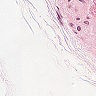
Metastatic tissue present: no